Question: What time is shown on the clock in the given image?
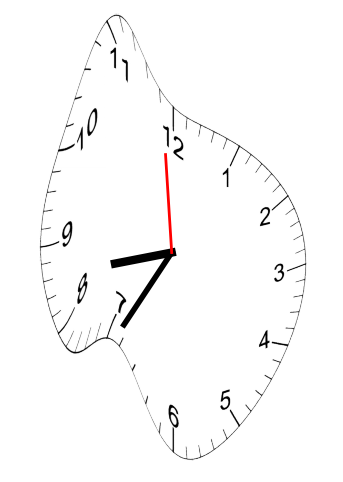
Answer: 08:34:59